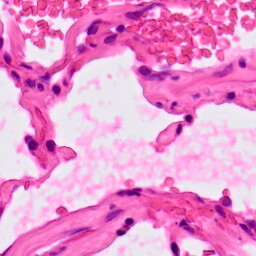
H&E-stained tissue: Lung